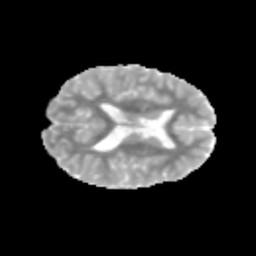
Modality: MD
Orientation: axial
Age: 10
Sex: male
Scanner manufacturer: siemens
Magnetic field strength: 3 T
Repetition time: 3.8 s
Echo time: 0.07 s